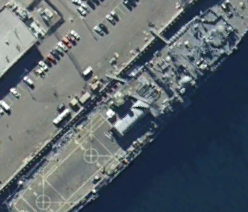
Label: combat